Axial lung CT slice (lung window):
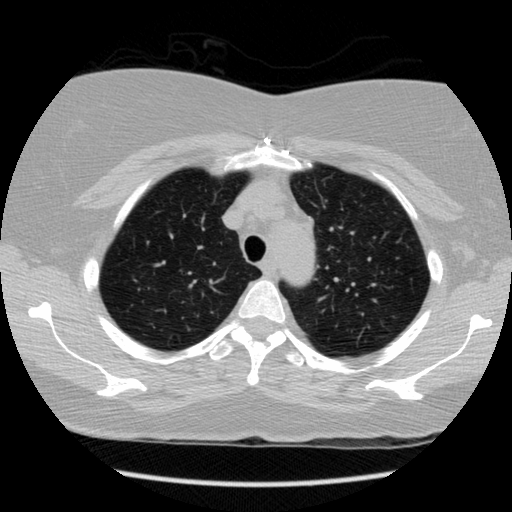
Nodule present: no